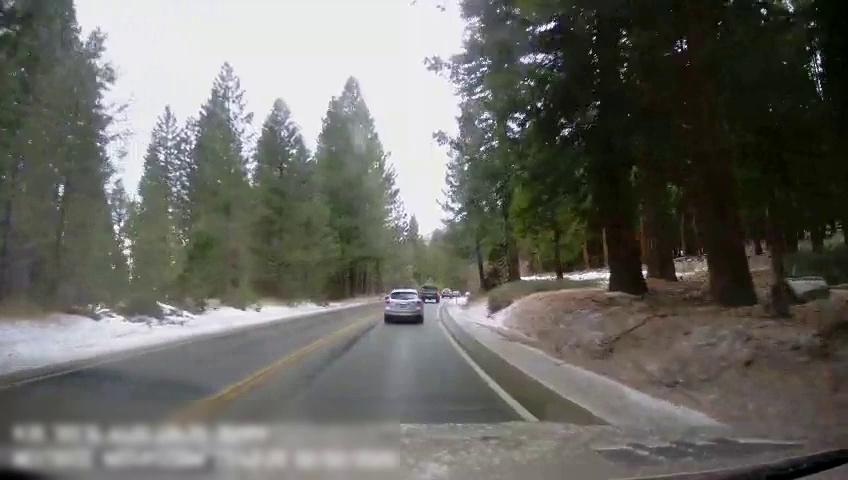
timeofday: Day
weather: Cloudy
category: Drivable Space
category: Vehicles | Car
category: Vehicles | Truck
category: Vehicles | Car
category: Lanes | Current Lane
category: Lanes | Current Lane
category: Lanes | Opposite Lane
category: Lanes | Opposite Lane